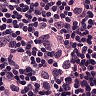
Metastatic tissue present: no